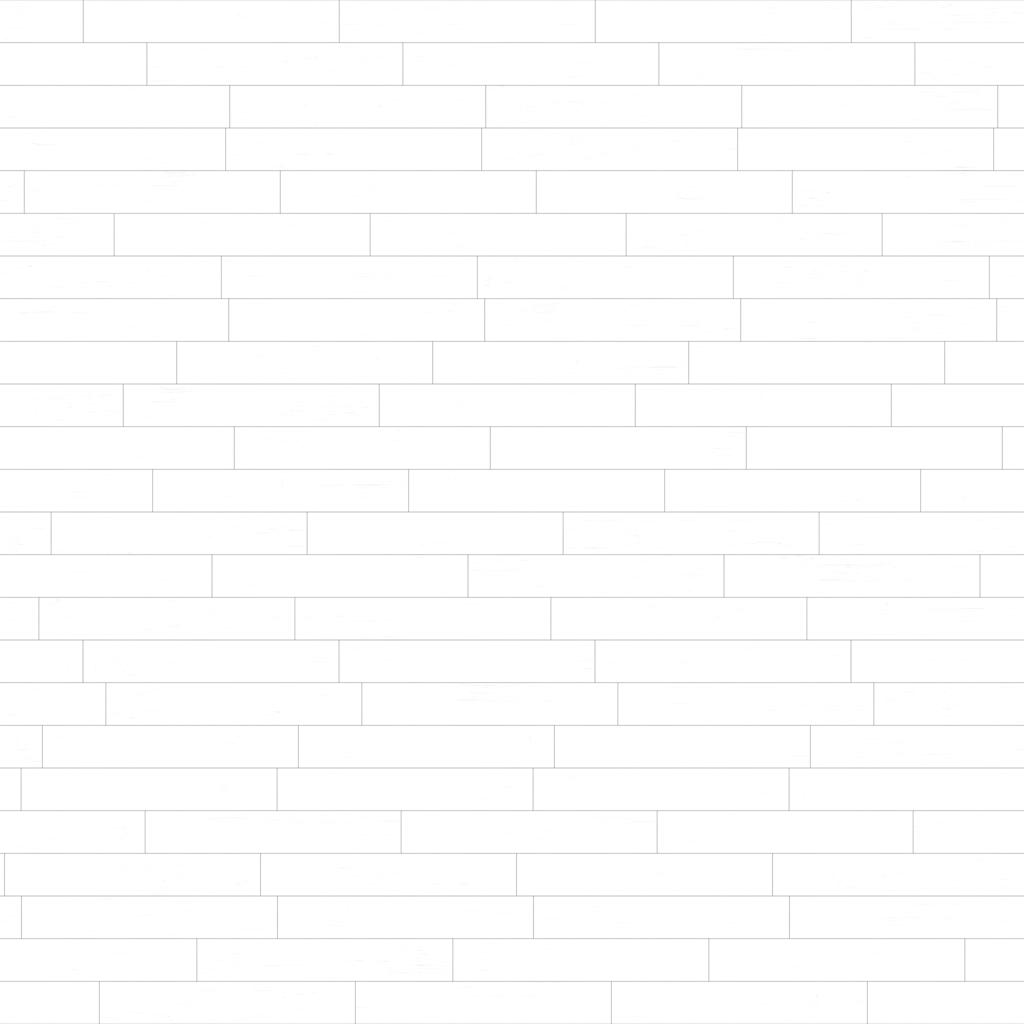
Texture map type: AmbientOcclusion